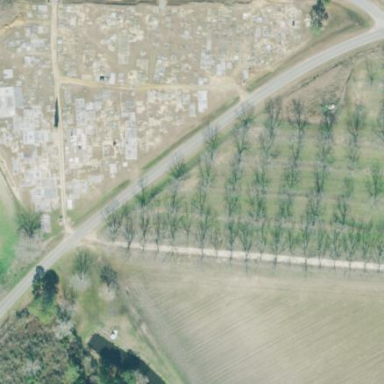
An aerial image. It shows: Cemetery.